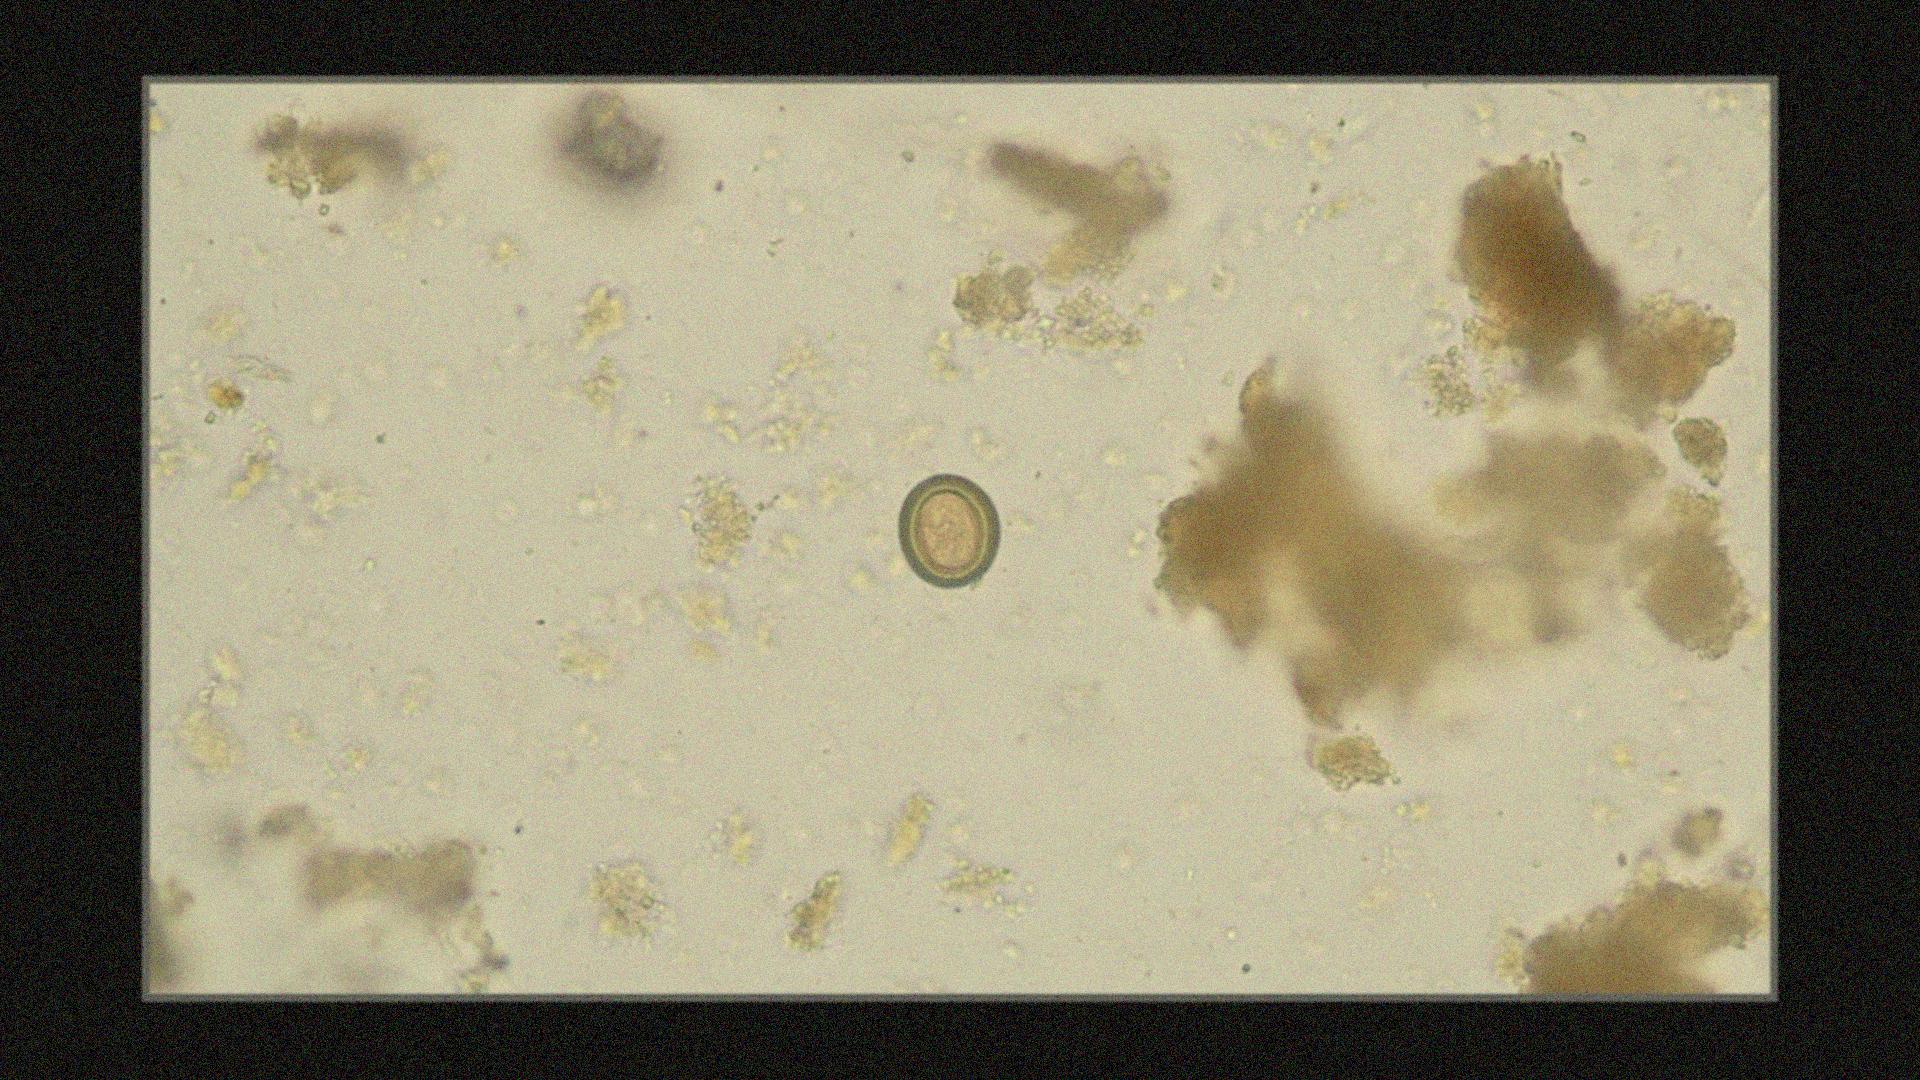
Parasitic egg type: Taenia spp. egg